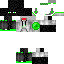
A female skeleton skin with dark skin, wearing brown helmet dressed in a green_skin armor chest and black pants, featuring a closed mouth.